Field crop: tomato
Growth stage: 1
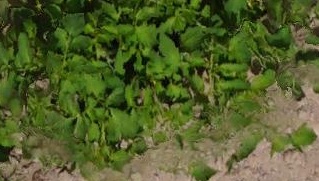
Species: tomato